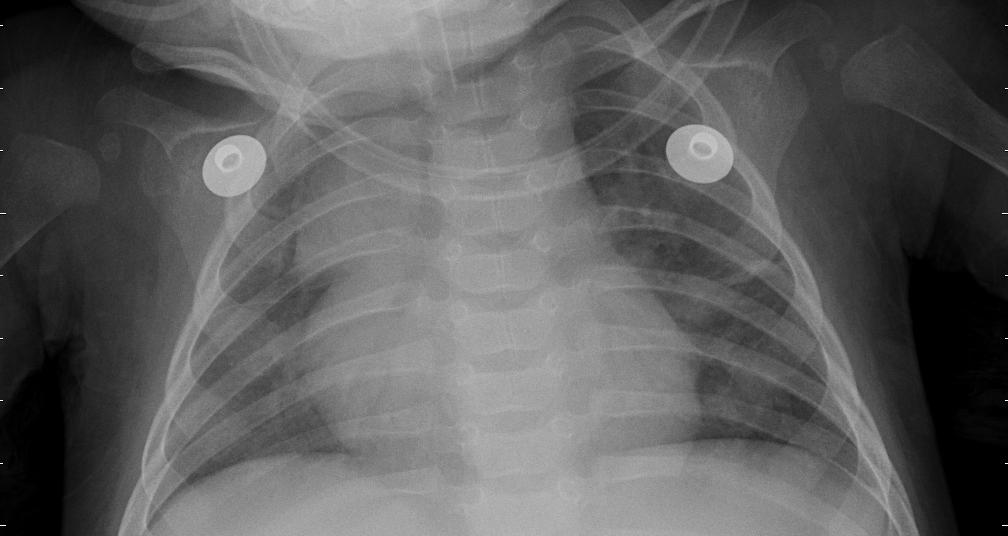
Diagnosis: PNEUMONIA